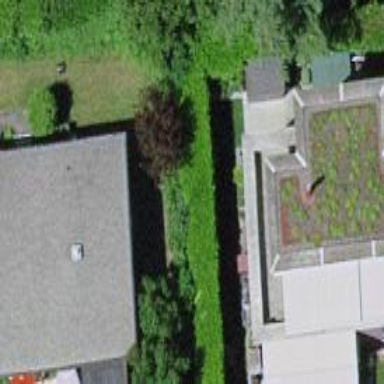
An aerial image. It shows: Residential building.